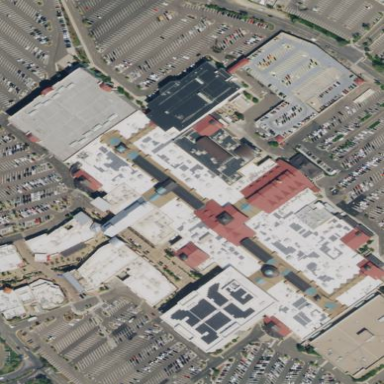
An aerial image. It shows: Retail area.